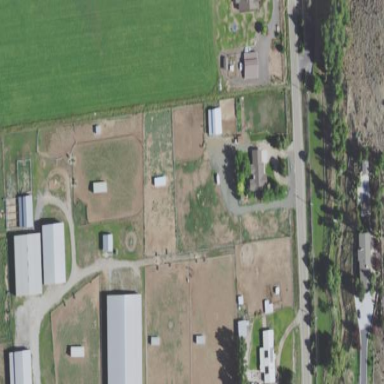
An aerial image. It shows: Farmyard area.